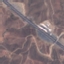
Label: Highway